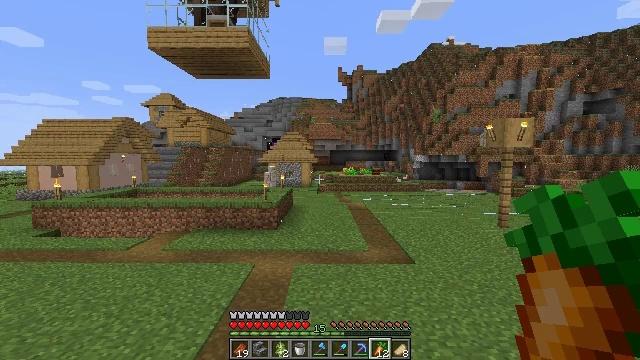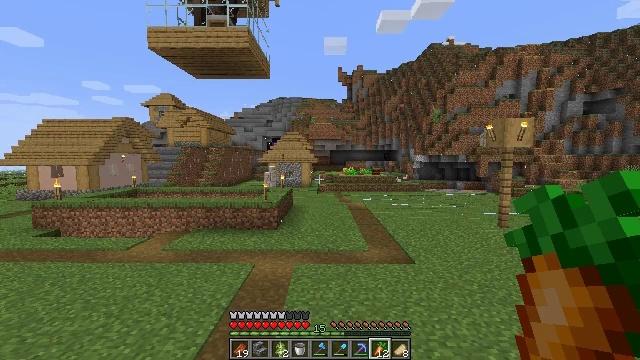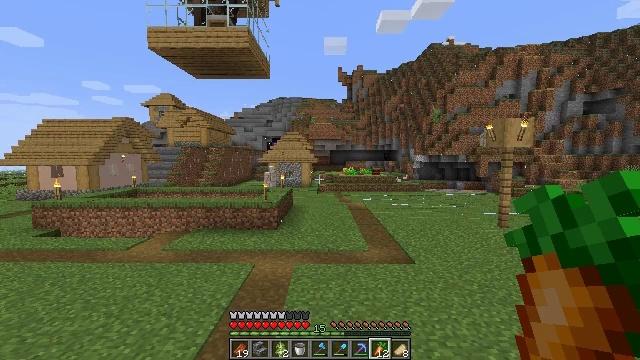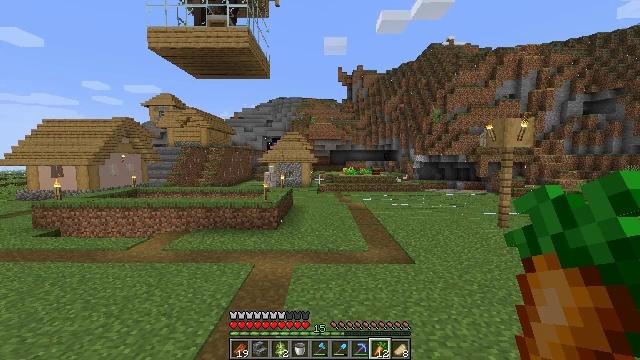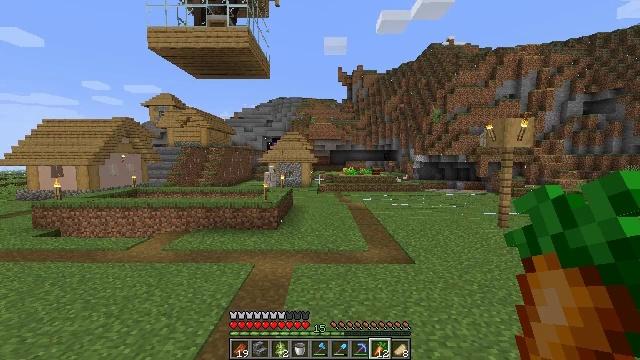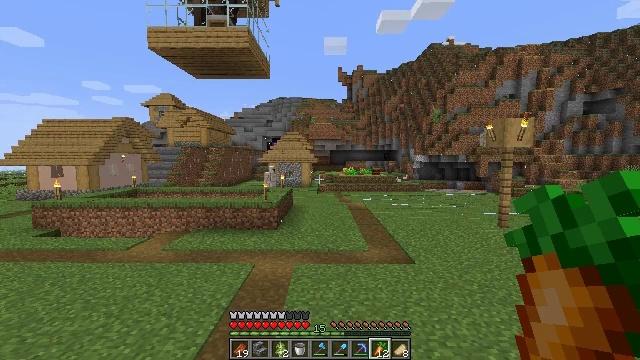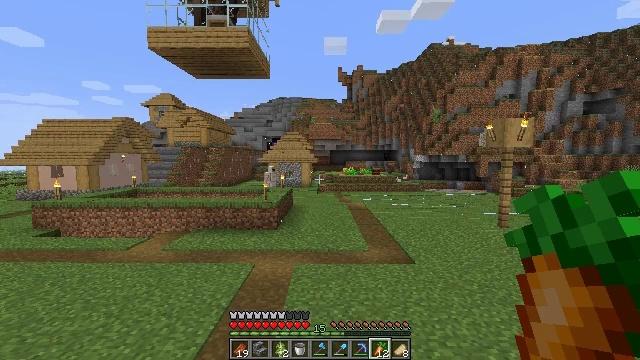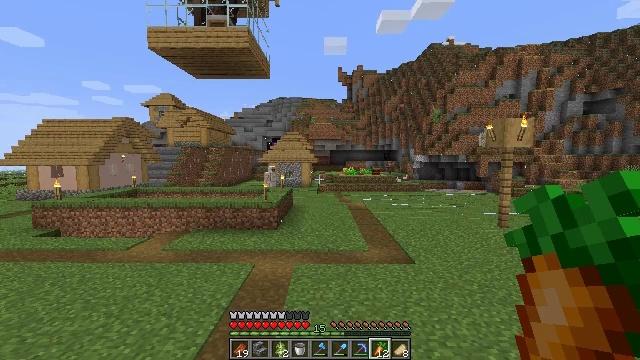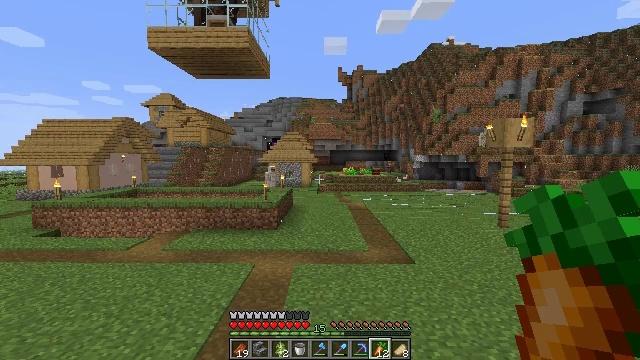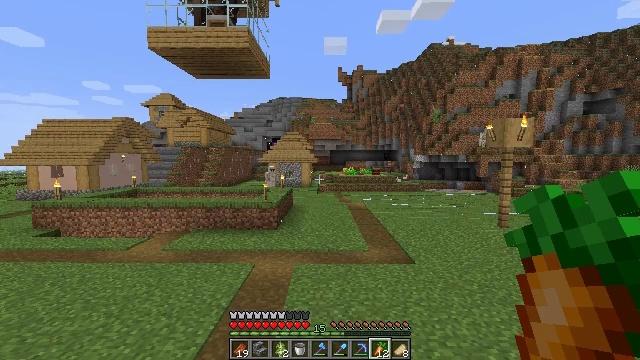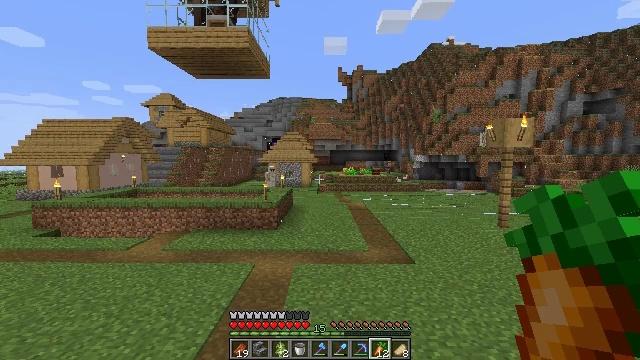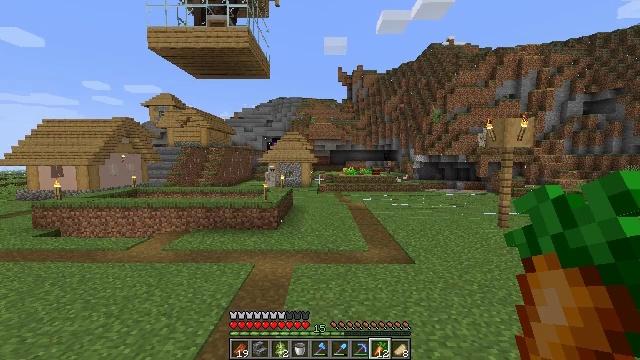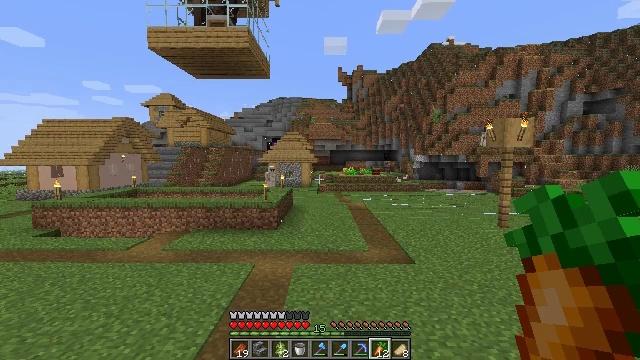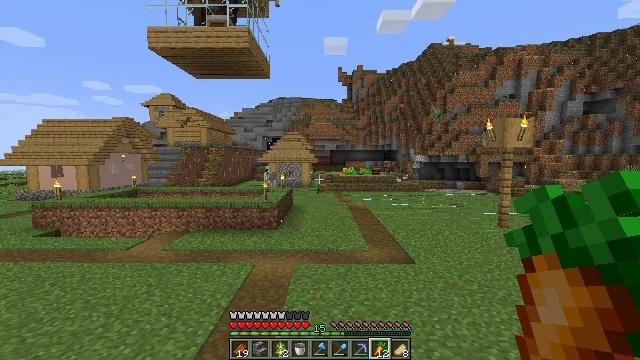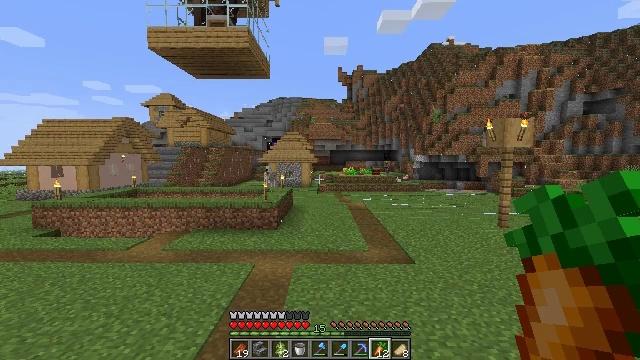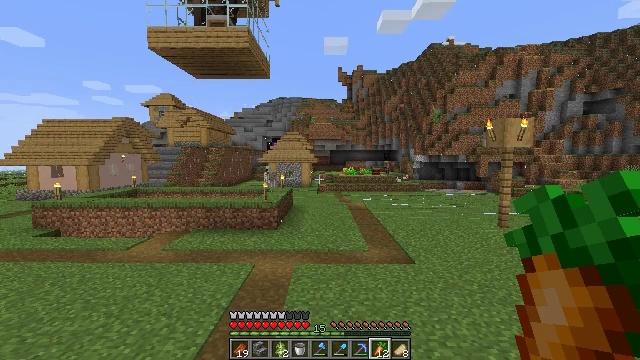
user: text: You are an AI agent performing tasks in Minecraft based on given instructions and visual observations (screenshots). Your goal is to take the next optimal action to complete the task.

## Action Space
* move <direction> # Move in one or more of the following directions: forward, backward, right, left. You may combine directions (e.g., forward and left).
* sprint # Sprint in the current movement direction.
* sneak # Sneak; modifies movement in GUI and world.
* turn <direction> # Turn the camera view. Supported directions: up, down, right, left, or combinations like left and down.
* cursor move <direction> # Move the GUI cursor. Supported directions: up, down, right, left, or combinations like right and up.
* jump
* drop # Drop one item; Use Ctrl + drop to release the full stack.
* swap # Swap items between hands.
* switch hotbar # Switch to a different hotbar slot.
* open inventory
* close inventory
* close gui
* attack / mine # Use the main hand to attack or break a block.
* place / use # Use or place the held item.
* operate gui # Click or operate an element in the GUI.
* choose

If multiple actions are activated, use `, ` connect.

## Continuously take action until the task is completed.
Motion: motion action
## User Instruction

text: Mine the mossy cobblestone underground.
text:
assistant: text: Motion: no_op
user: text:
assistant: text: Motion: no_op
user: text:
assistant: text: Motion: no_op
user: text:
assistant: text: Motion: no_op
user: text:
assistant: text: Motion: no_op
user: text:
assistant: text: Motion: no_op
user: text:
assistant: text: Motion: no_op
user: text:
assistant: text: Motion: no_op
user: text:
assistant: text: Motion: no_op
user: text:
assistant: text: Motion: no_op
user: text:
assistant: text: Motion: no_op
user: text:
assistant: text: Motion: no_op
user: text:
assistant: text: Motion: no_op
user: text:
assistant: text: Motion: no_op
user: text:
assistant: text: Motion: no_op
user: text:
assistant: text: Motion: no_op
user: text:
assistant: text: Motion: no_op
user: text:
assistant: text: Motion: no_op
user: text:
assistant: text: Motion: no_op
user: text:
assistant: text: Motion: no_op
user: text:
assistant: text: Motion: no_op
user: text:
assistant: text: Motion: no_op
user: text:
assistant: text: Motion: no_op
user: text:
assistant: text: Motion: no_op
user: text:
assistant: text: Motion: no_op
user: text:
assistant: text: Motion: no_op
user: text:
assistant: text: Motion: no_op
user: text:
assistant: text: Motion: no_op
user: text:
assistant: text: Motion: no_op
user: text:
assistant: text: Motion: no_op